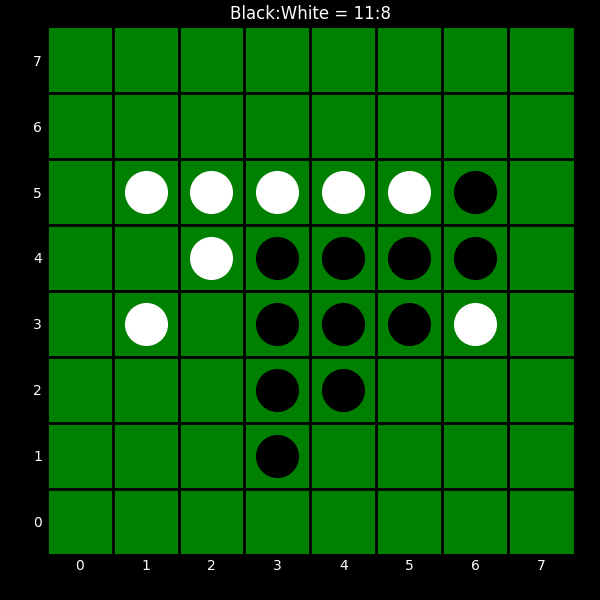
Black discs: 11
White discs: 8